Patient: sex M, age 59
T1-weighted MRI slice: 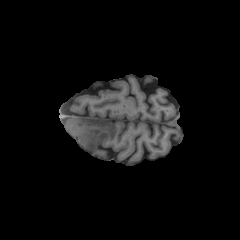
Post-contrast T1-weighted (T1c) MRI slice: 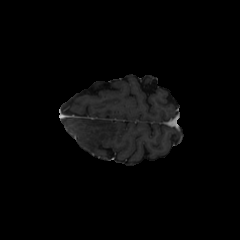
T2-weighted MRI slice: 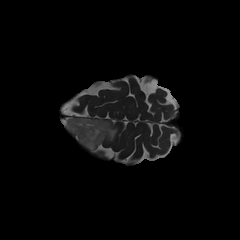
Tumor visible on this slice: yes
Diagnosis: Oligodendroglioma, IDH-mutant, 1p/19q-codeleted
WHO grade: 3